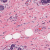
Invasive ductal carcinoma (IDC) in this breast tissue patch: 0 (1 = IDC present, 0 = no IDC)